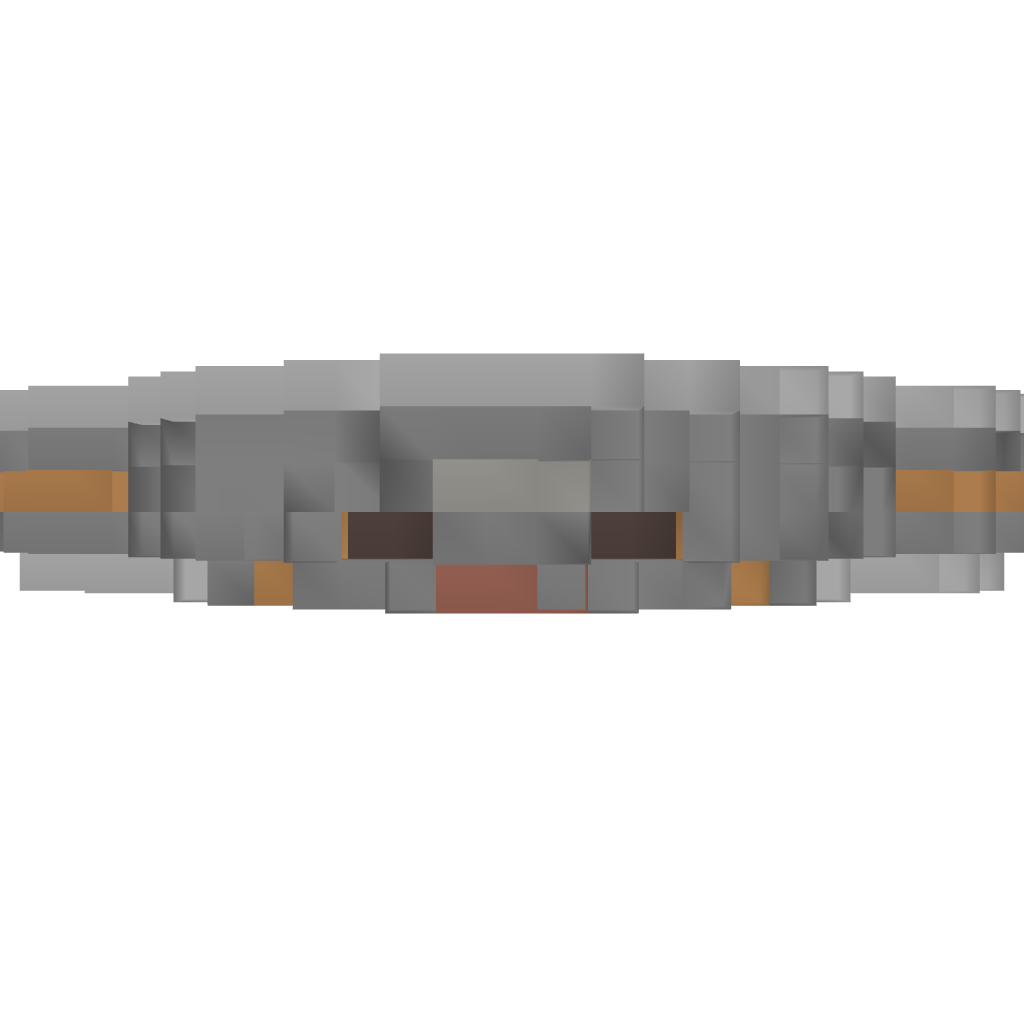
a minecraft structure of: Movecraft Ship USS Defiant